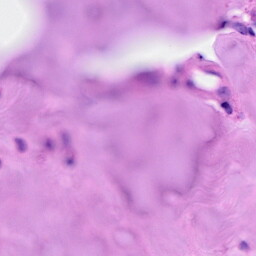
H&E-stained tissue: Breast